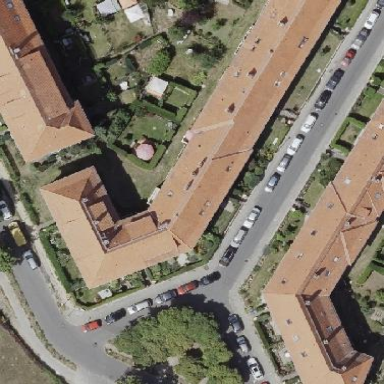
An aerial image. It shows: Apartment building with hipped roof.